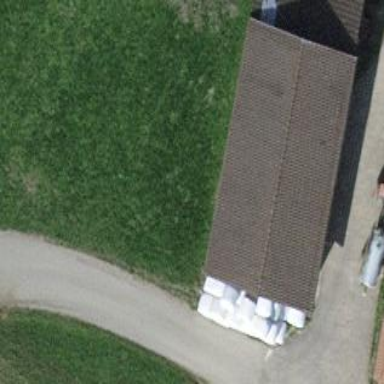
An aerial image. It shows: Farmyard area.